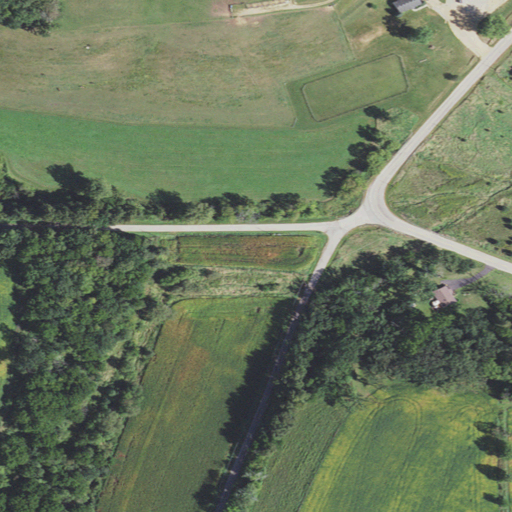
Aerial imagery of valley in Wisconsin named Hustad Valley containing pasture, deciduous forest, herbaceous wetlands, open development, cultivated crops, low intensity development, and mixed forest